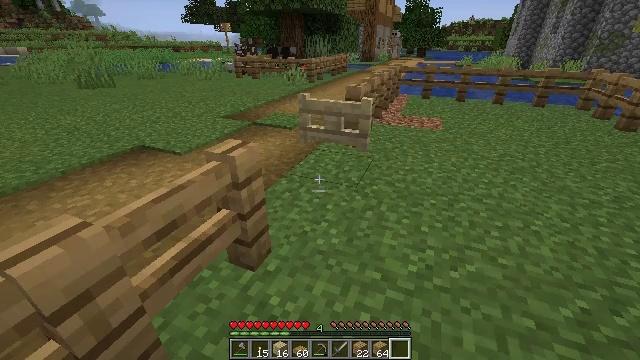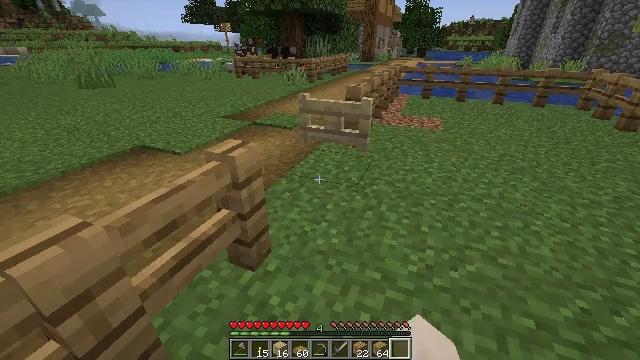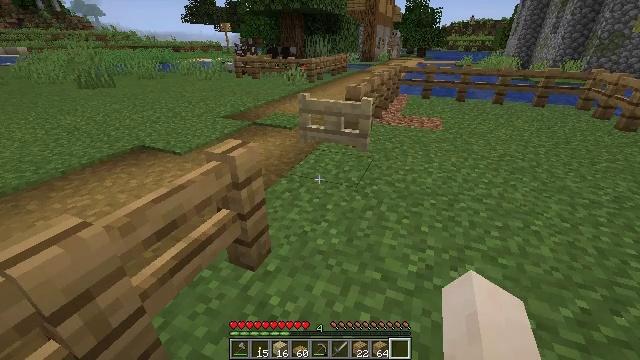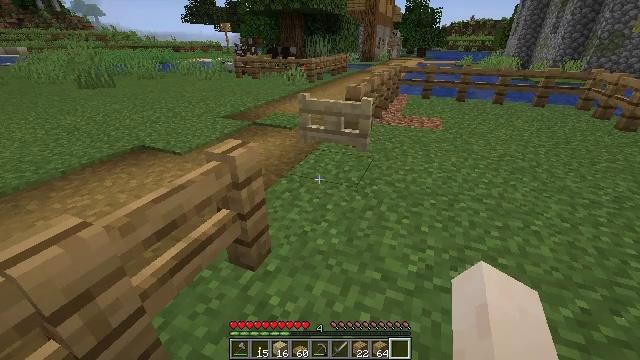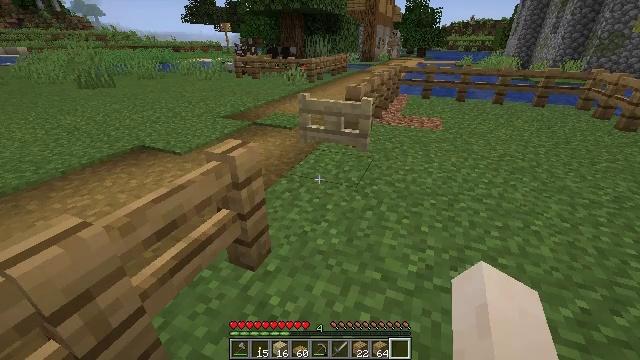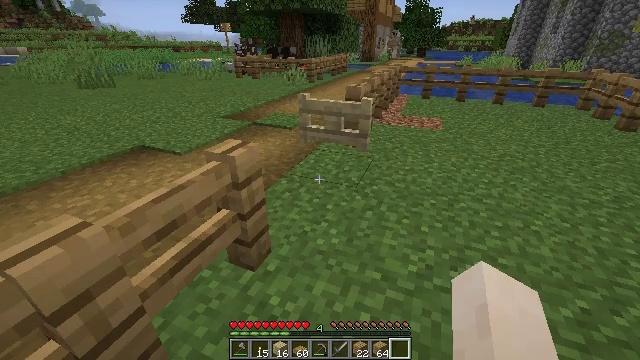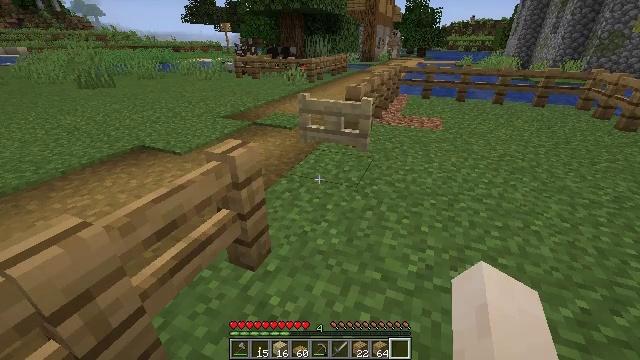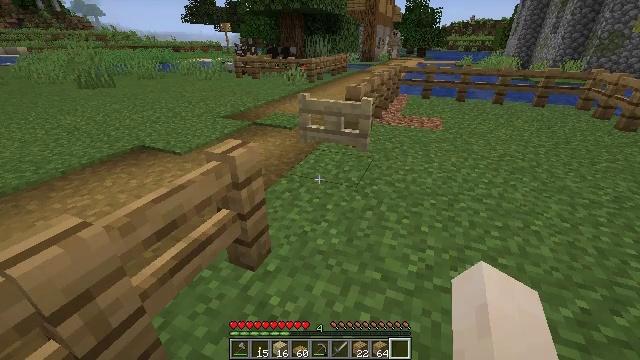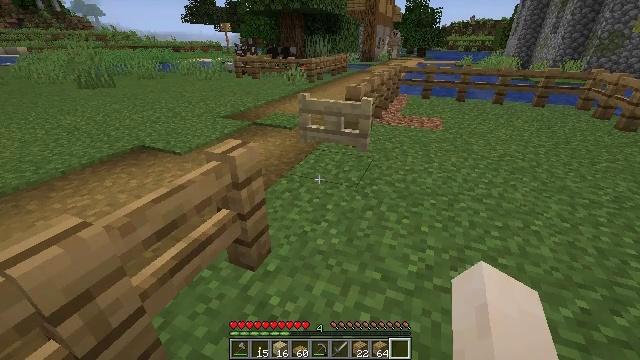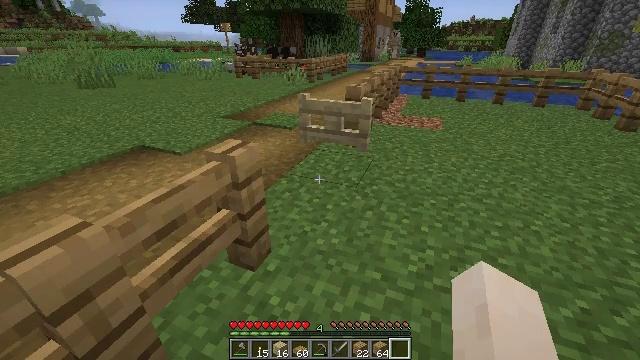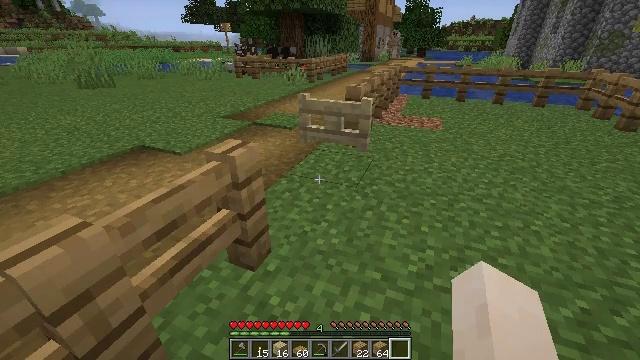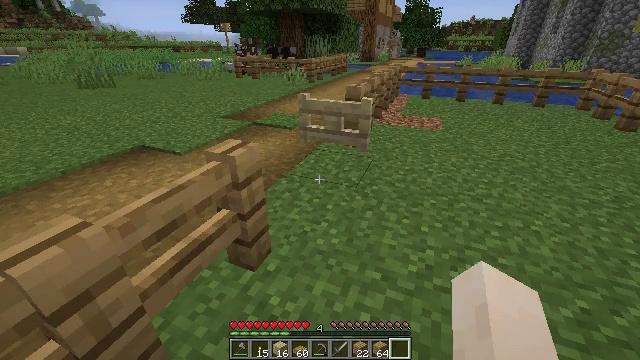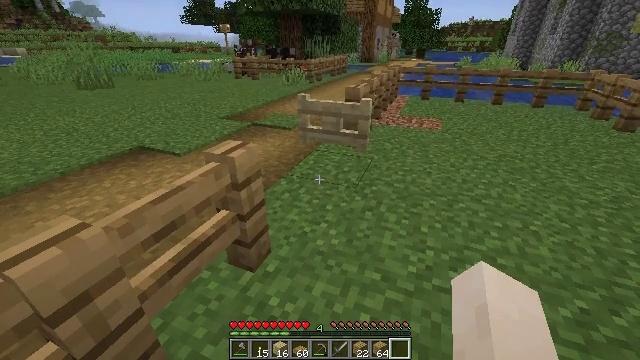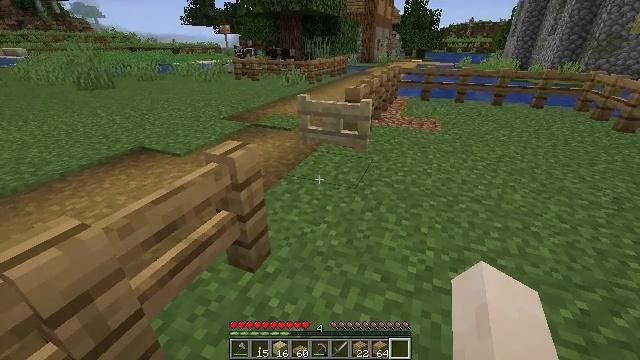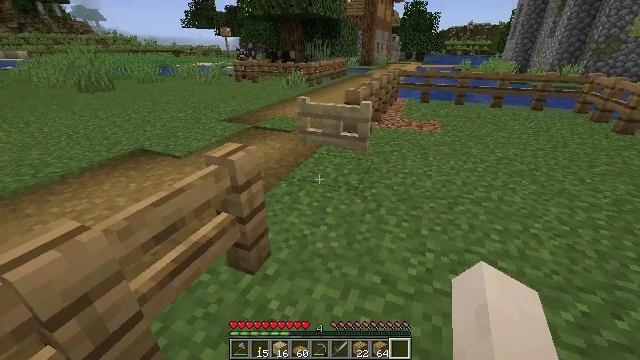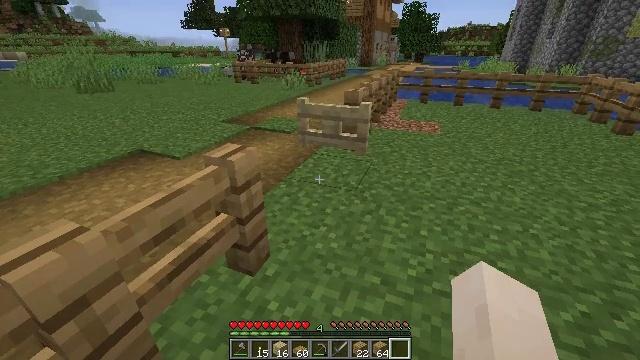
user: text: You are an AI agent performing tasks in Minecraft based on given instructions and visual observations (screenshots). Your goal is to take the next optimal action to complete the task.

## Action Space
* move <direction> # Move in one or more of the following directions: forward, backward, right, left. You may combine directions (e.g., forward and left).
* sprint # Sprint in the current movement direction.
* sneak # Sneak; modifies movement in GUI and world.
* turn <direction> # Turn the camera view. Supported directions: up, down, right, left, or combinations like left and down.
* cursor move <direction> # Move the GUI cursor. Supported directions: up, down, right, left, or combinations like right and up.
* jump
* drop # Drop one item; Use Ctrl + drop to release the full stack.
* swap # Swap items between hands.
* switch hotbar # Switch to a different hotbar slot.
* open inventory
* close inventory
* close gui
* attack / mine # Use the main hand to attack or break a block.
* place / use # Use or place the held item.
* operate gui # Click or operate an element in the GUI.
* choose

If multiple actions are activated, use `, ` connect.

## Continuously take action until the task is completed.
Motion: motion action
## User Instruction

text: Gather birch fence gate from an enclosure.
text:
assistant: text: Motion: no_op
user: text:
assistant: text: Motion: no_op
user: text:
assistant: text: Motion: no_op
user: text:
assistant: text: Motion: no_op
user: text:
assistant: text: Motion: no_op
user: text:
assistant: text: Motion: no_op
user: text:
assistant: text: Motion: no_op
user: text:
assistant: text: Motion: no_op
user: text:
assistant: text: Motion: no_op
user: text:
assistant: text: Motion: no_op
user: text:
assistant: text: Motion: no_op
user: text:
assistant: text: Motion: no_op
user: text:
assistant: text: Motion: no_op
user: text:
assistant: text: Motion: no_op
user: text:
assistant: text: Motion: no_op
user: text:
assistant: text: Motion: no_op
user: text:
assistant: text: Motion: no_op
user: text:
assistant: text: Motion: no_op
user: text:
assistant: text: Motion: no_op
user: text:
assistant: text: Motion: no_op
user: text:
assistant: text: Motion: move forward
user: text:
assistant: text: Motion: move forward
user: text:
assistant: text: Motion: move forward
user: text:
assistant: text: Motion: move forward
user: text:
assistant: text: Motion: move forward
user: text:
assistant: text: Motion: move forward
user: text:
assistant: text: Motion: move forward
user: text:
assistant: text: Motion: move forward
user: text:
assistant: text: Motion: move forward
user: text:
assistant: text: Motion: move forward